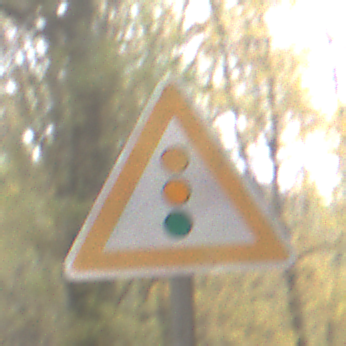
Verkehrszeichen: Lichtzeichenanlage
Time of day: MorningAfternoon
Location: Outdoor (Nature)
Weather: Overcast
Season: Autumn
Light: Natural